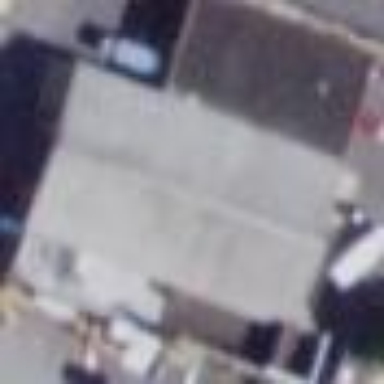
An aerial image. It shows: Hardware shop located in building.